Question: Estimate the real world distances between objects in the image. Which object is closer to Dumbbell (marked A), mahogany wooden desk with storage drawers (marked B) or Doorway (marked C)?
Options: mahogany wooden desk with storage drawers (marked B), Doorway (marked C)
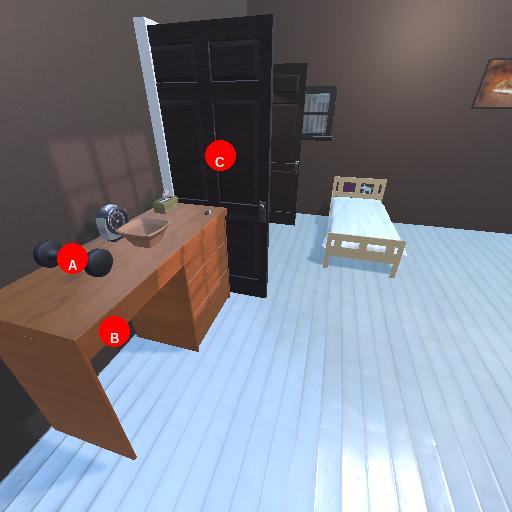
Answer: mahogany wooden desk with storage drawers (marked B)